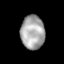
Tissue: lung
Cell type: Epithelial cells
Senescence score: 0.1712
Nuclear area (px): 792
Mean DAPI intensity: 167.202